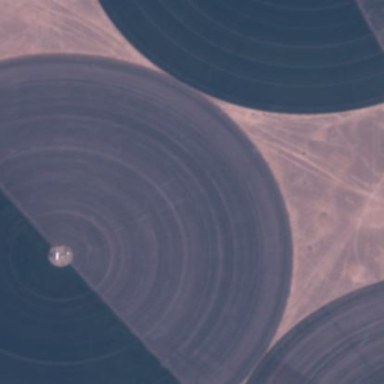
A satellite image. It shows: Farmland with pivot irrigation system.